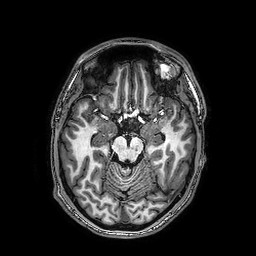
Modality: T1w
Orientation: coronal
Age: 21
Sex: male
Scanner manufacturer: philips
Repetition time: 0.008146 s
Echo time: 0.00374 s